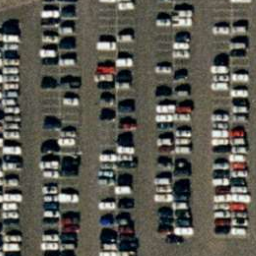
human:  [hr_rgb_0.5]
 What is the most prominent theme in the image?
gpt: parking lot